Interaction volume radius: 5 \u00c5
Interaction volume height: 10 \u00c5
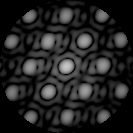
Disorder parameter: 0.0801